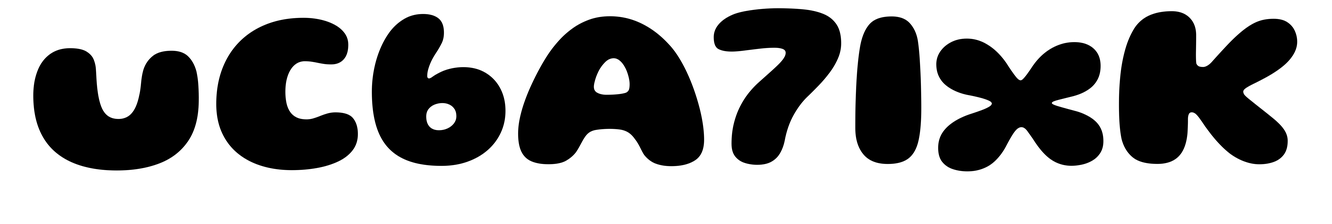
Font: Gluten_ExtraBold